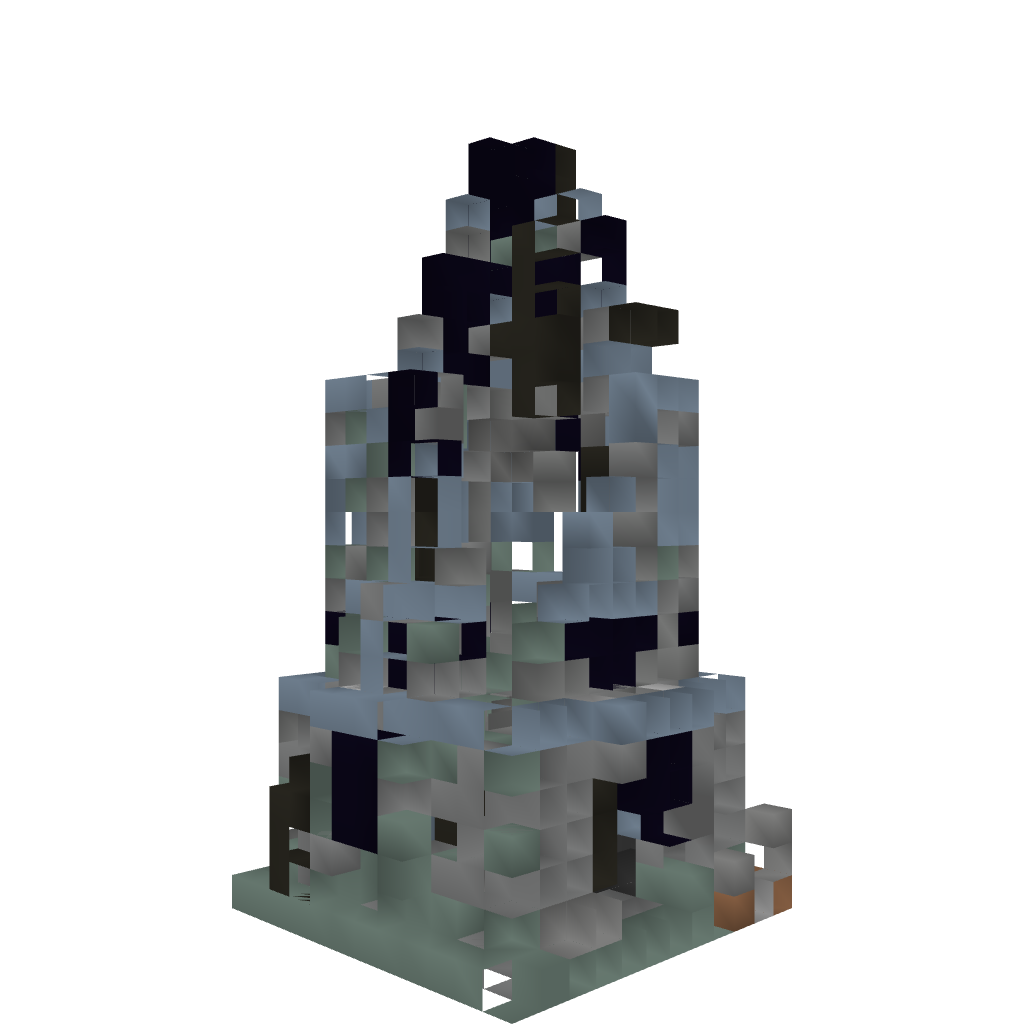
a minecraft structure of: Ornated Stone Tower Ruins